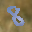
Label: 8